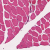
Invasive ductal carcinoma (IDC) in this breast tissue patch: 0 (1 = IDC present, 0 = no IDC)